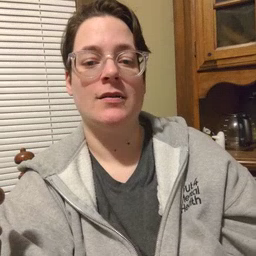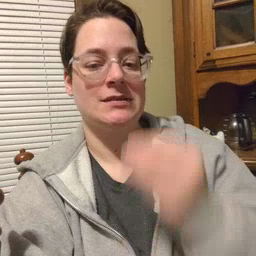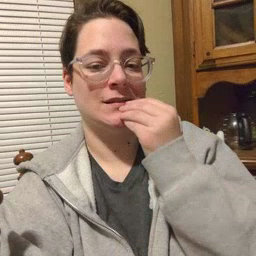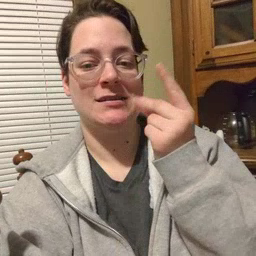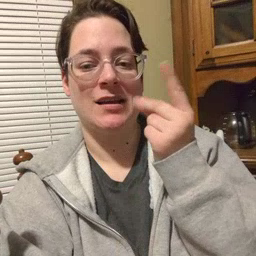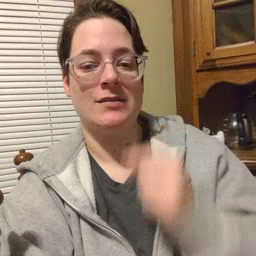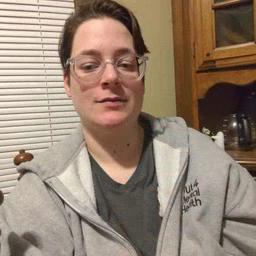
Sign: snack